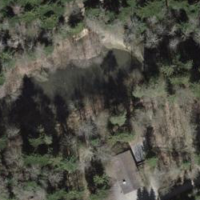
EUNIS habitat code: 41
Species observed at this site:
Urtica dioica